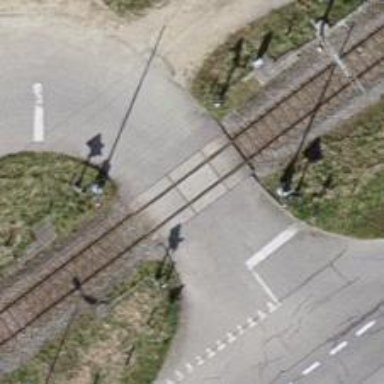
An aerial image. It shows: Level crossing along the railway.